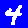
Digit: 4